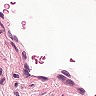
Metastatic tissue present: no